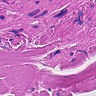
Metastatic tissue present: no